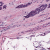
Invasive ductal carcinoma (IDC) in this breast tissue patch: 1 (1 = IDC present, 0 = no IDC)